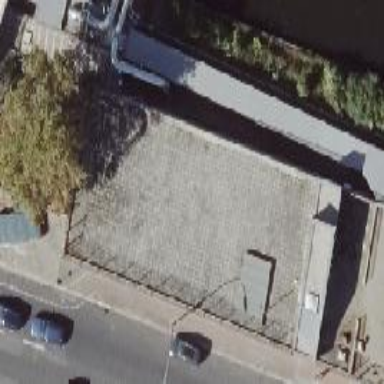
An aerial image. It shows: Service building with flat roof.